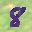
Label: 8